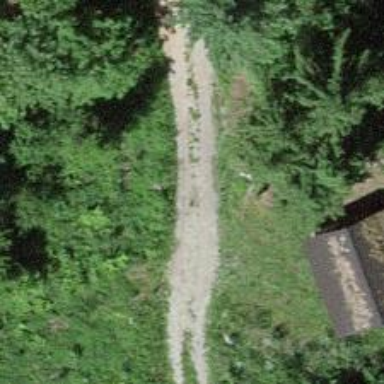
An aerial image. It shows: Gravel track with grade 4 classification.